Aerial crown-view tile of a tropical tree (Barro Colorado Island, Panama), acquired 20241014:
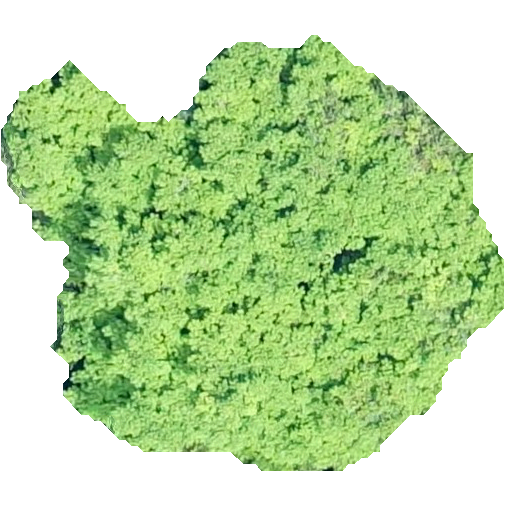
Species: Tachigali panamensis
GBIF accepted scientific name: Tachigali panamensis
Crown area: 240.288 m²